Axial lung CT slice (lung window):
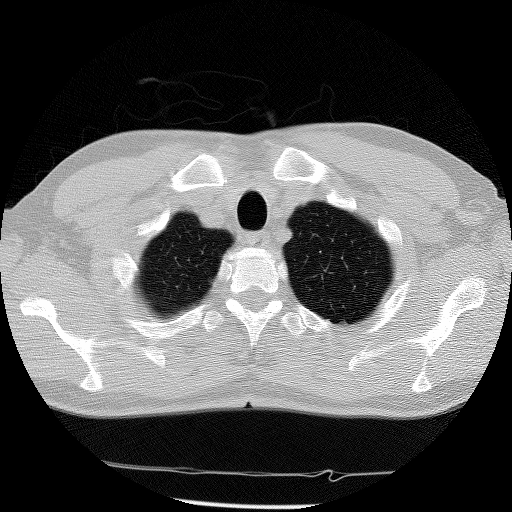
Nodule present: no